Question: I'm using gmaps4rails to create an application and I'm with one problem.
When I zoom (in or out) map the icons are cropped.

This is my method to show markers:
'''
def gmaps4rails_marker_picture
{
"picture" => "/assets/pins/pin_#{tipo_assalto_id}.png",
"width" => "32" ,
"height" => "32",
"marker_anchor" => [12,34],
"shadow_picture" => "http://www.google.com/mapfiles/shadow50.png",
"shadow_width" => "58" ,
"shadow_height" => "42",
"shadow_anchor" => [6,38]
}
end
'''
Somebody can help me in this question?
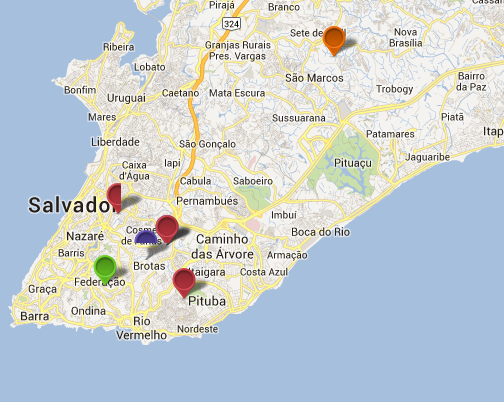
Answer: Ok guys, sorry because my ignorance. I set width, and height like as string instead a int.
Fixing:
'''
def gmaps4rails_marker_picture
{
"picture" => "/assets/pins/pin_#{tipo_assalto_id}.png",
"width" => 32 ,
"height" => 32,
"marker_anchor" => [12,34],
"shadow_picture" => "http://www.google.com/mapfiles/shadow50.png",
"shadow_width" => 58 ,
"shadow_height" => 42,
"shadow_anchor" => [6,38]
}
end
'''